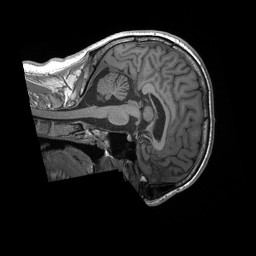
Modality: T1w
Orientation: sagittal
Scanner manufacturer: siemens
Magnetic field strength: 3 T
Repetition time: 2.4 s
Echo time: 0.00224 s